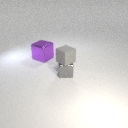
small gray metal cube to the right of large purple metal cube